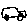
Label: car